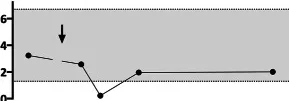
Transient, benign neutropenia in temporal relation to TBE vaccination. Neutrophil. Counts are displayed at baseline (42 days prior to vaccination) and after TBE booster vaccine (day -1). The arrow marks the administration of the TBE booster vaccine. Gray shaded areas indicate the normal range for the respective values.
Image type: pathology (masson_trichrome)